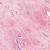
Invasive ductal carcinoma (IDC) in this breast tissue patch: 0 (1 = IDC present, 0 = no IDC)